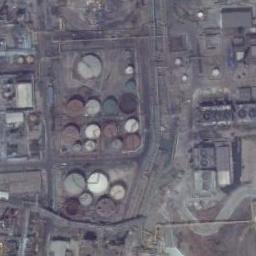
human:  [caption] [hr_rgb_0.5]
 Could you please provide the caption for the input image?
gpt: There are many different sized storage tanks and many buildings in the factory .

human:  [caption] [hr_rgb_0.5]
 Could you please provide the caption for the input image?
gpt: There are five storage tanks on the side of the white house .

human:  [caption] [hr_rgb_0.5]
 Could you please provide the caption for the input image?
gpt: There are many buildings of different shapes beside the storage tanks .

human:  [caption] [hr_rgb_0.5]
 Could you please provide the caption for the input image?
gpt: There are many storage tanks on the bare land .

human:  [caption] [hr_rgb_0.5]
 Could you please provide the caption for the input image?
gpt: There are some storage tanks of different sizes .